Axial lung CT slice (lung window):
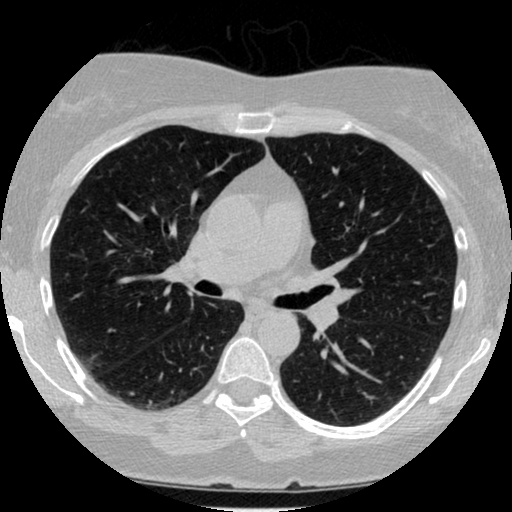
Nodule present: no